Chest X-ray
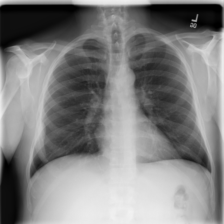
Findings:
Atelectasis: negative
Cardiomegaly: negative
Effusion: negative
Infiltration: negative
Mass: negative
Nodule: negative
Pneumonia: negative
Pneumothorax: negative
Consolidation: negative
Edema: negative
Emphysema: negative
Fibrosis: negative
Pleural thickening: positive
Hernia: negative